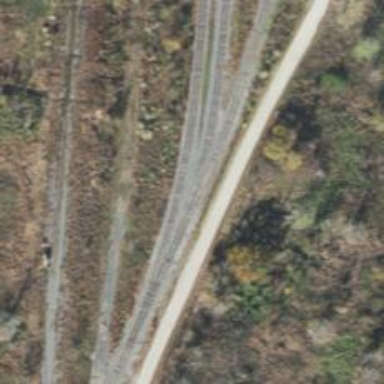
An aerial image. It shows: Railway spur service.